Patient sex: M
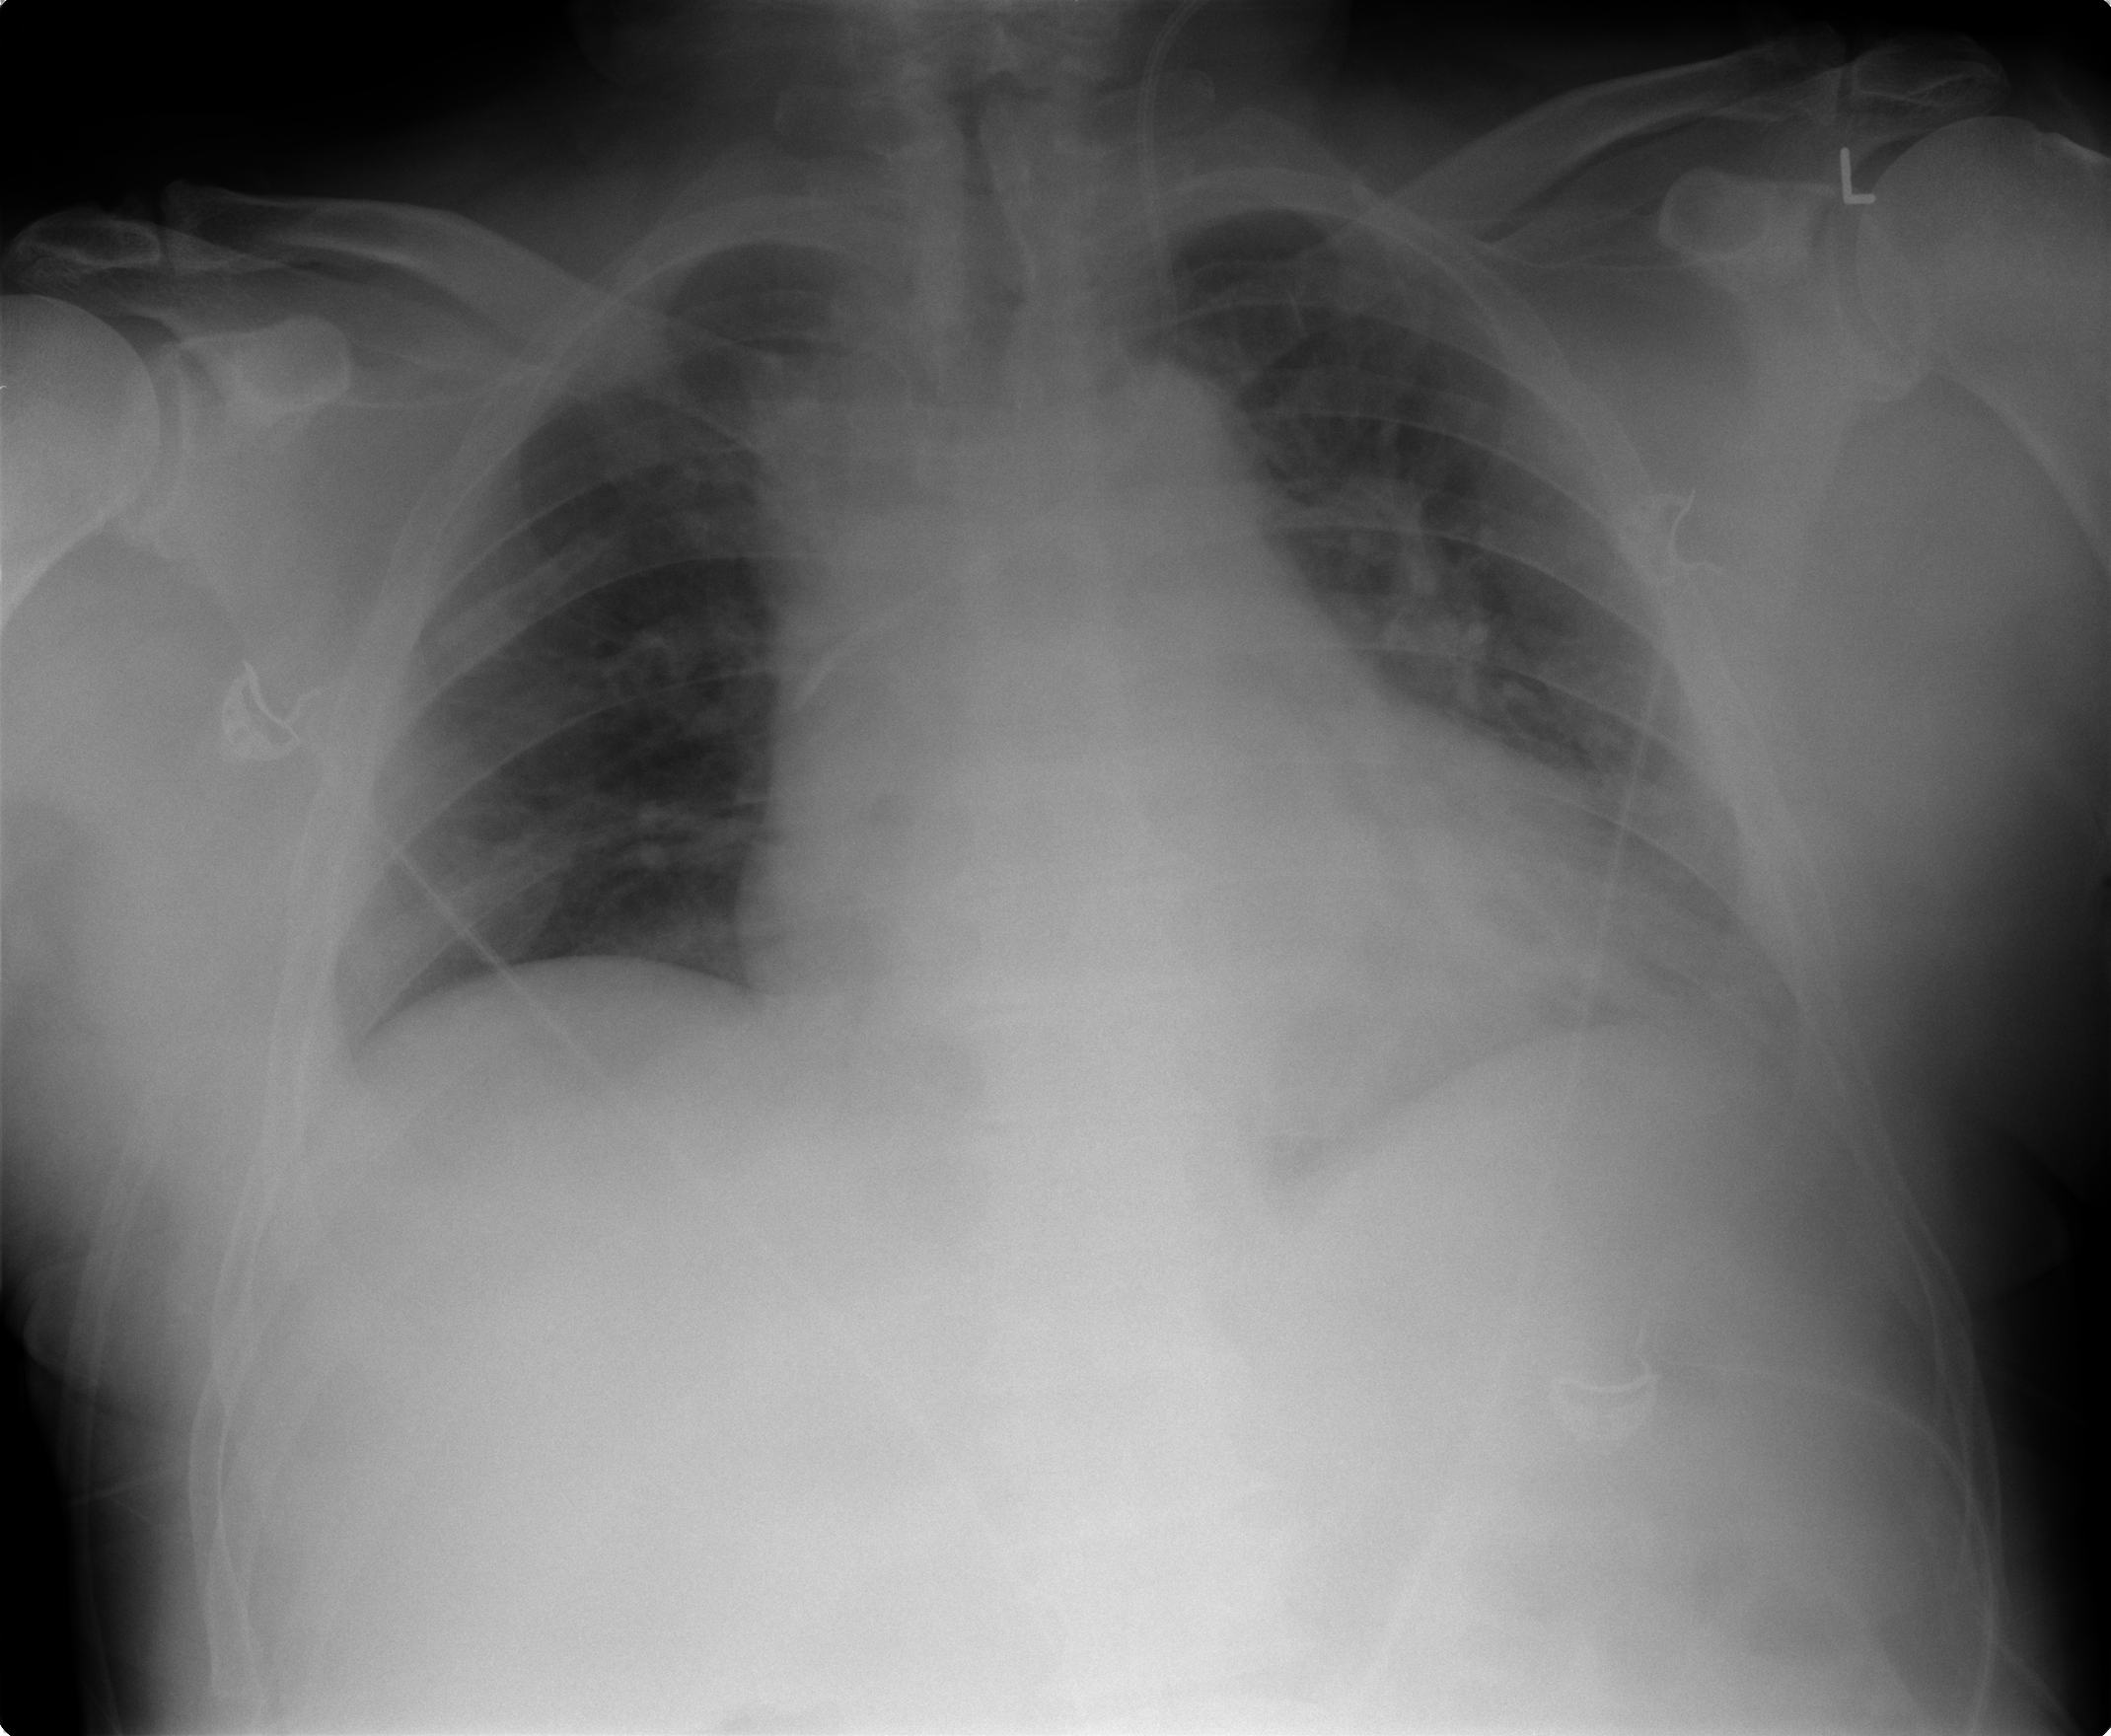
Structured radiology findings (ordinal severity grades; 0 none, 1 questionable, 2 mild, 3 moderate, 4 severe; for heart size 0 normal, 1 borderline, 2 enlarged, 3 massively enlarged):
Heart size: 2
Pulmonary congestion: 0
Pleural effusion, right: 0
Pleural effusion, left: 0
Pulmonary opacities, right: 0
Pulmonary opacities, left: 0
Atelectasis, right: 0
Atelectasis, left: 2